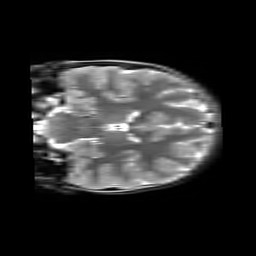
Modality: T2w
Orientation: coronal
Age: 10
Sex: female
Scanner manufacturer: siemens
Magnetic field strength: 3 T
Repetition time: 6.8 s
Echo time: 0.084 s